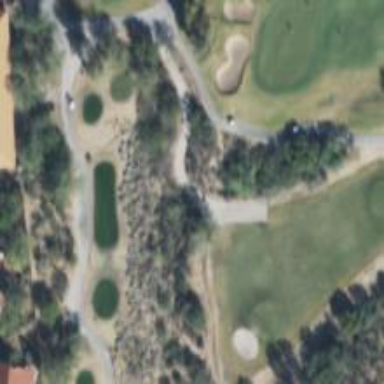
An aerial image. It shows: Service road designated as golf cart path.